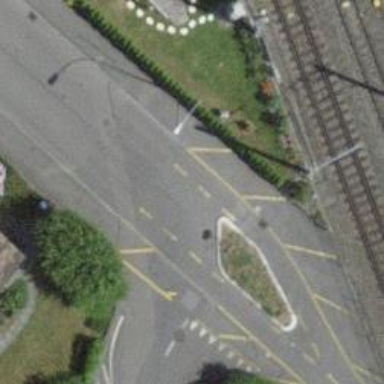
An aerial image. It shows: Unmarked road crossing.